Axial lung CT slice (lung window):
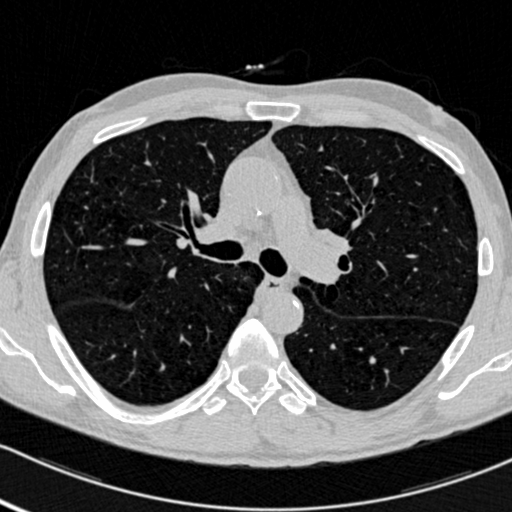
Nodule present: no